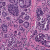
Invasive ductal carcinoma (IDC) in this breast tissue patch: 0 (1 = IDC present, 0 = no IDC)